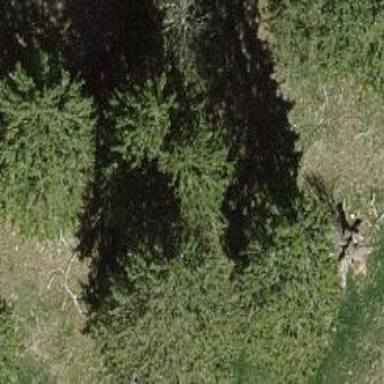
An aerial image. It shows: Beautiful tree in nature.